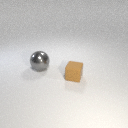
large gray metal sphere to the left of small brown rubber cube